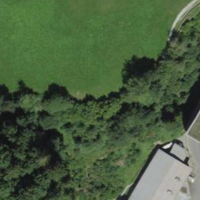
EUNIS habitat code: 24
Species observed at this site:
Buteo buteo
Lophophanes cristatus
Fringilla coelebs
Cyanistes caeruleus